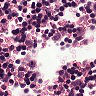
Metastatic tissue present: yes